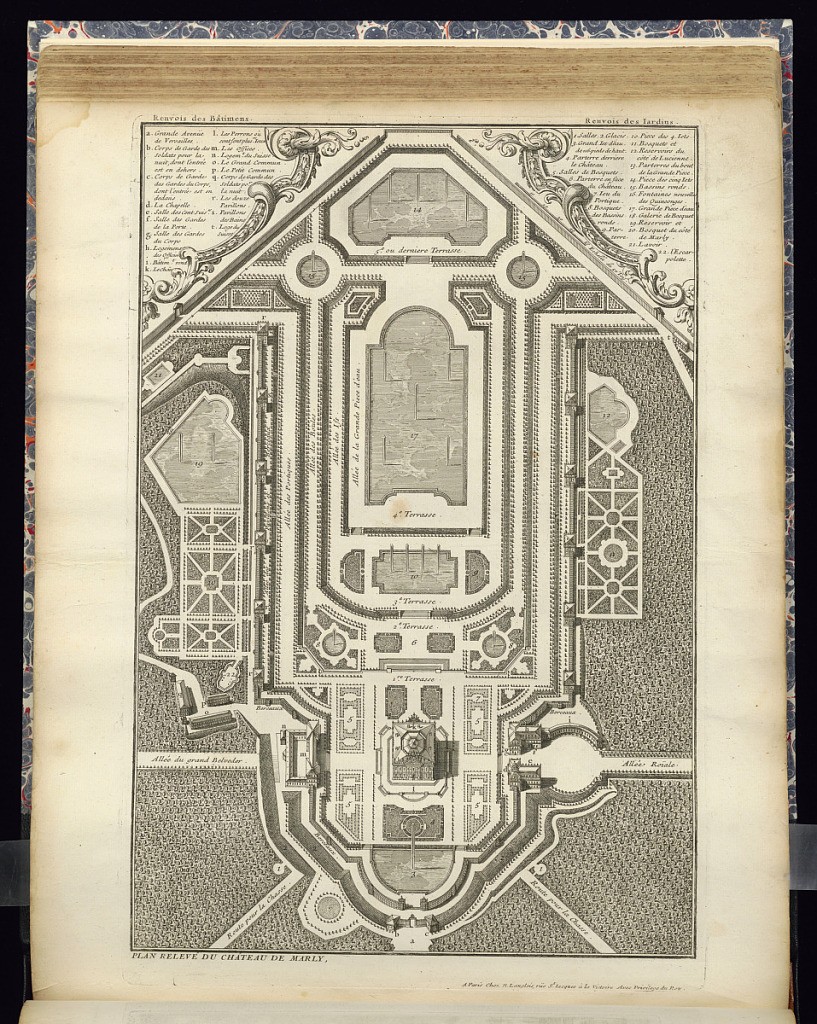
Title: PLAN RELEVÉ DU CHATEAU DE MARLY
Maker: Adam Perelle, French, 1638 – 1695
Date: late 17th century
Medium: Etching on laid paper
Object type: Print
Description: Plan view of the chateau of Marly within its surrounding gardens with formal planting, parterre, basins, fountains, jets of water, trees, and avenues. The details labelled, numbered, and lettered with a key above. The plate is titled below. A scale in the upper right.